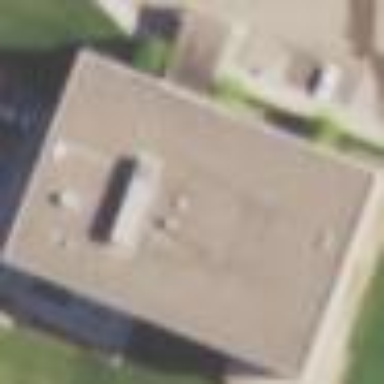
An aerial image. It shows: Office building.